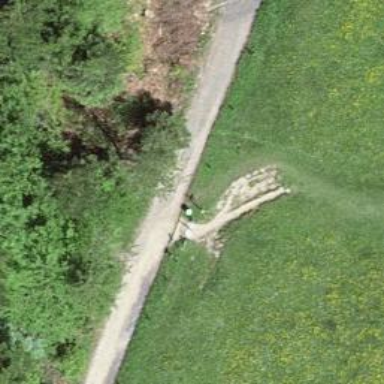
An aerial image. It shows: Kissing gate.